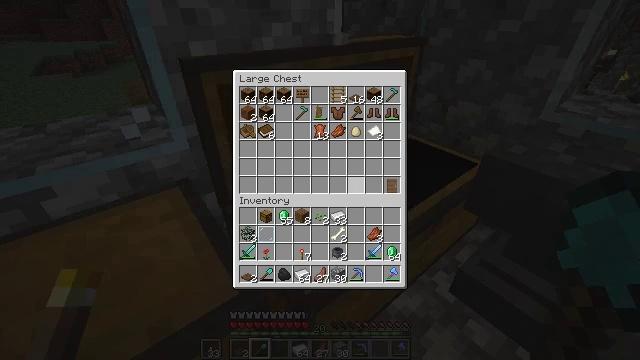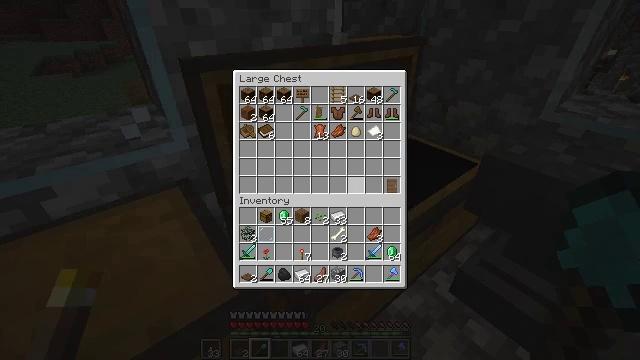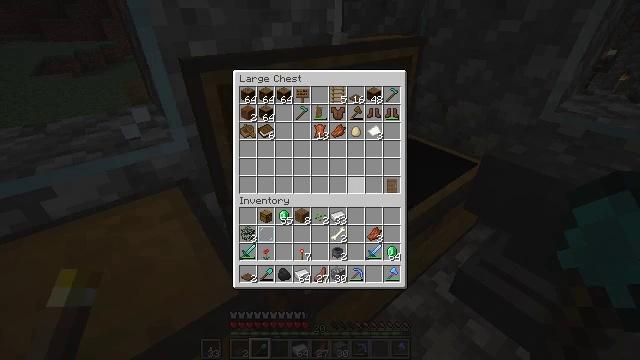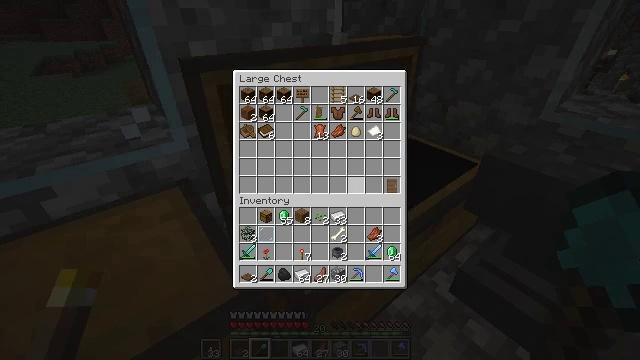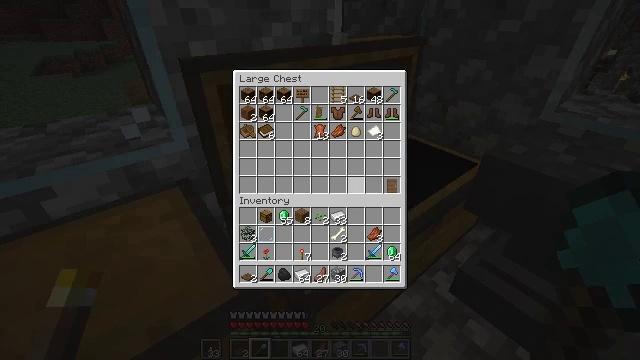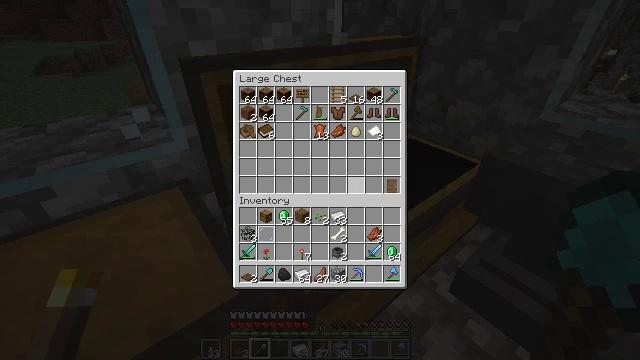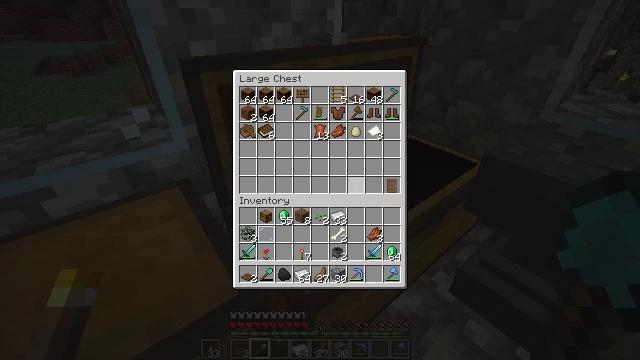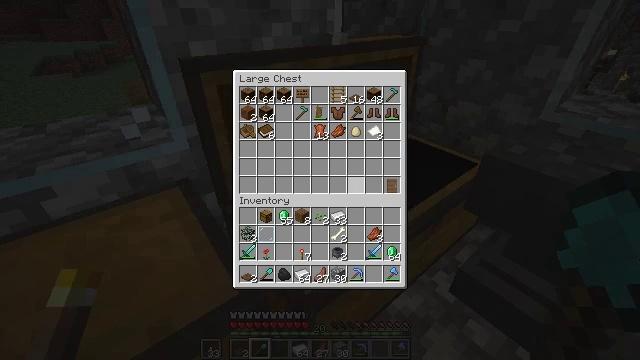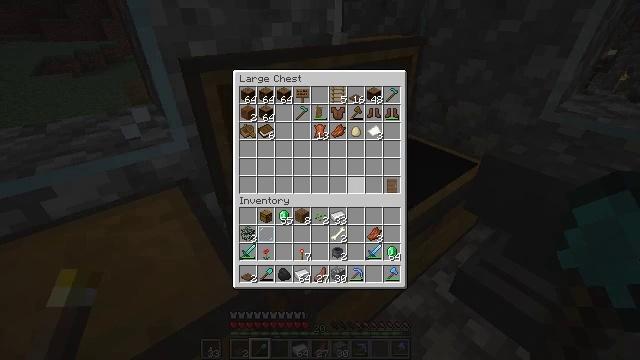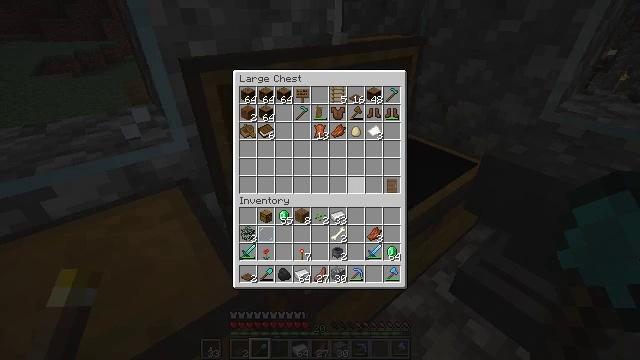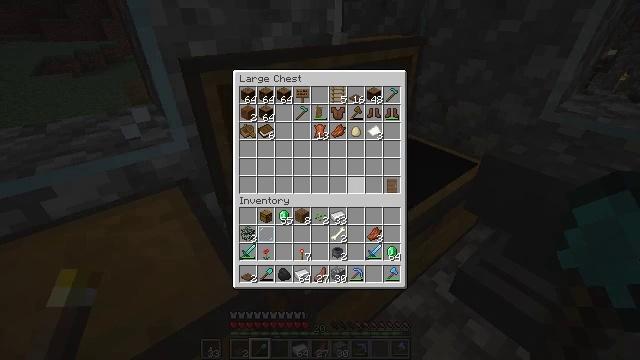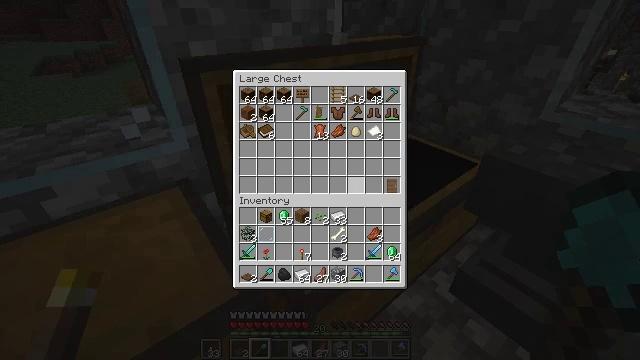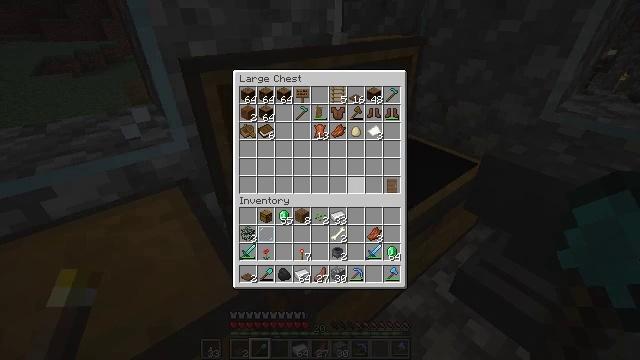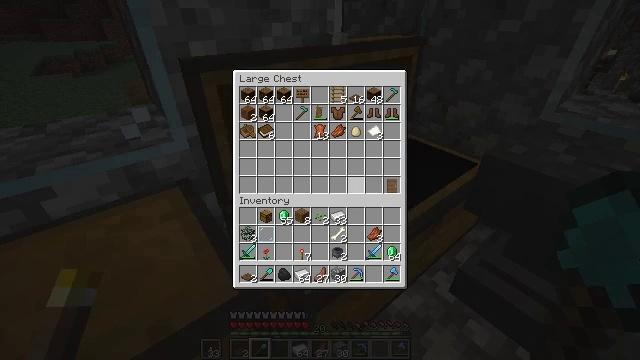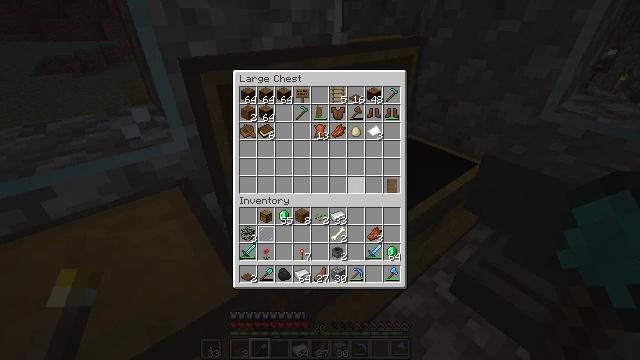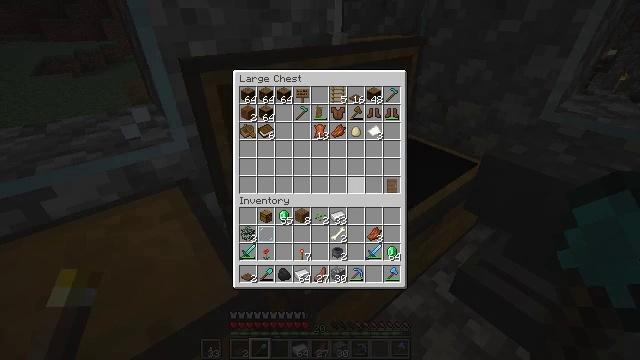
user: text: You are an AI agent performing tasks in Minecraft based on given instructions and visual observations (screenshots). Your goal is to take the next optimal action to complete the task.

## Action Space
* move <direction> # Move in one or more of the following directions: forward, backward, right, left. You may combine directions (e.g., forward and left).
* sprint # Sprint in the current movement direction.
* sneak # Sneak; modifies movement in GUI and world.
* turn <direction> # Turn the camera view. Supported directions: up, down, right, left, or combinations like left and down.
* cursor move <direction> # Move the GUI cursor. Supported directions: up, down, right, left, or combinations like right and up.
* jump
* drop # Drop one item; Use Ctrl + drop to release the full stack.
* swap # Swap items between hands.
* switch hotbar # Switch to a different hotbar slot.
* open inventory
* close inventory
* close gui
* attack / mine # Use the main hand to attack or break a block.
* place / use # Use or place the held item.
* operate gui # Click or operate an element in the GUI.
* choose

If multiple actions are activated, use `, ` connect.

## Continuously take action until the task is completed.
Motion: motion action
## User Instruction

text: Create a light gray carpet in the crafting table.
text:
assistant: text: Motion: no_op
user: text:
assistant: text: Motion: no_op
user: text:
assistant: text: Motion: no_op
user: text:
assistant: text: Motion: no_op
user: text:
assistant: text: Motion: no_op
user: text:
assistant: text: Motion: no_op
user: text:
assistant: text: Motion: no_op
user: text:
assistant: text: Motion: no_op
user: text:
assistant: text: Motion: no_op
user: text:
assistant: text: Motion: no_op
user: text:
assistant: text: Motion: no_op
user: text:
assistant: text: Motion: no_op
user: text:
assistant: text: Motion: no_op
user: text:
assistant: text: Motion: no_op
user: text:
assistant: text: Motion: no_op
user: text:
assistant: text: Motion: no_op
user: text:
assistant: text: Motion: no_op
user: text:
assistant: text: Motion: no_op
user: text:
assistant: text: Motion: no_op
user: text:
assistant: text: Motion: no_op
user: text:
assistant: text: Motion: no_op
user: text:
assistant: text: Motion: no_op
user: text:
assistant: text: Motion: no_op
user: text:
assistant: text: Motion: no_op
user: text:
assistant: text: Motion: no_op
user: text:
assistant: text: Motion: no_op
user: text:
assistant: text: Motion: turn left
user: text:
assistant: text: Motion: turn left
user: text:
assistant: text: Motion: turn left
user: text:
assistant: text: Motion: no_op